Point out the variations between the two images.
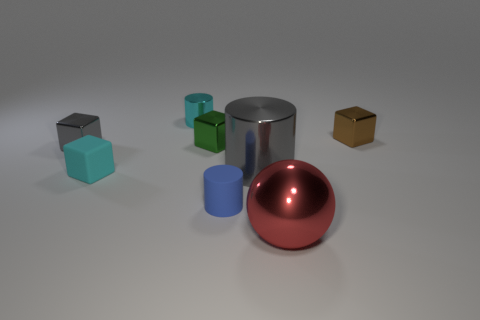
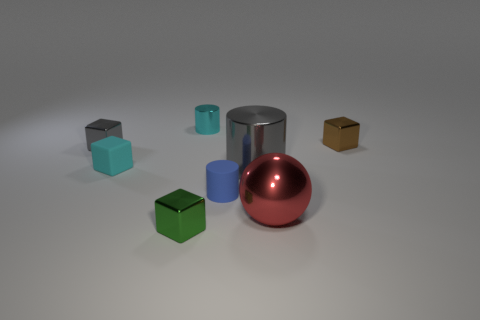
the green metal cube moved
the green shiny block moved
the small green shiny thing is in a different location
the small green object changed its location